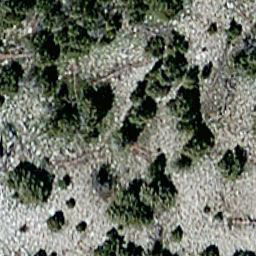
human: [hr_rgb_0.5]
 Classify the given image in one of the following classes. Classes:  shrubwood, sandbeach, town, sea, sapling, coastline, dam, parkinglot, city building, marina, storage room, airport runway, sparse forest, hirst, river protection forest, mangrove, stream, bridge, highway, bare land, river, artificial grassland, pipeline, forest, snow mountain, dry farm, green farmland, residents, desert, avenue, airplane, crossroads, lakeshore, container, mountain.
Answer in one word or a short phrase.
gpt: sparse forest